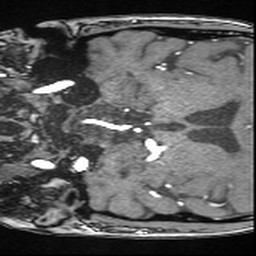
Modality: angio
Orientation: coronal
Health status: ill
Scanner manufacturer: siemens
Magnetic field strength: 3 T
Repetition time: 0.022 s
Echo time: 0.0036 s